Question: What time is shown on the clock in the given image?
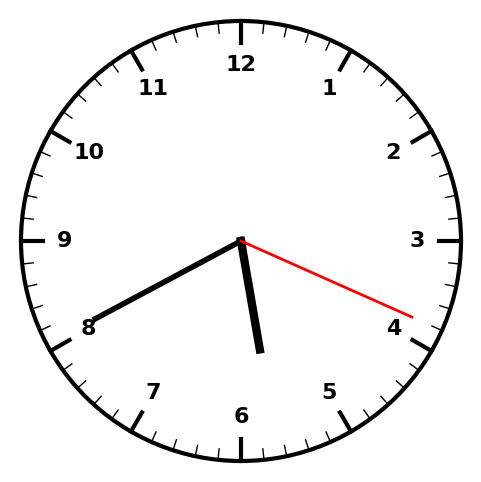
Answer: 05:40:19